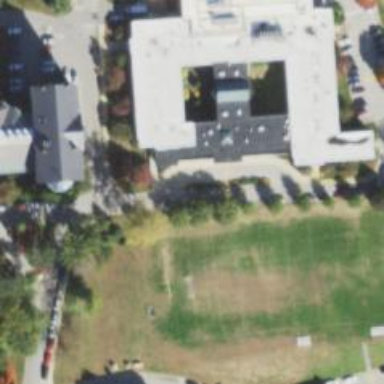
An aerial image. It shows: High school.